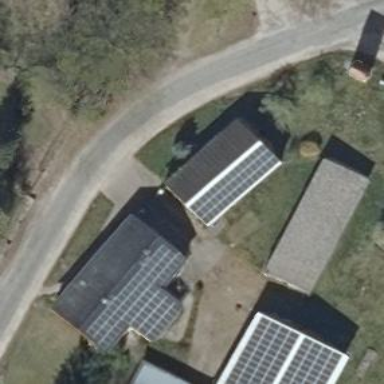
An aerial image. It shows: Solar photovoltaic panel generating electricity. It is small installation located on building.